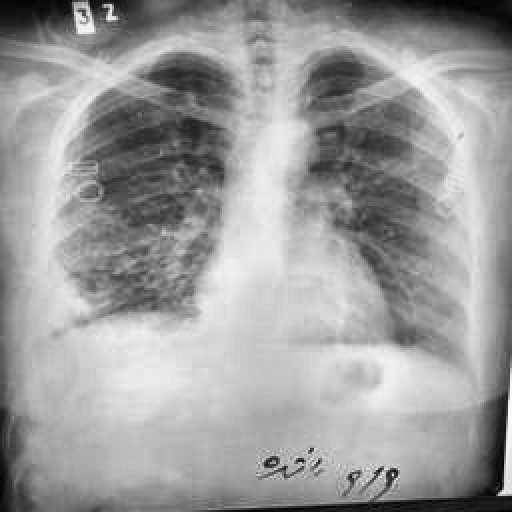
Finding: TUBERCULOSIS